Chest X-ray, AP view. Patient: 49 years old, sex M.
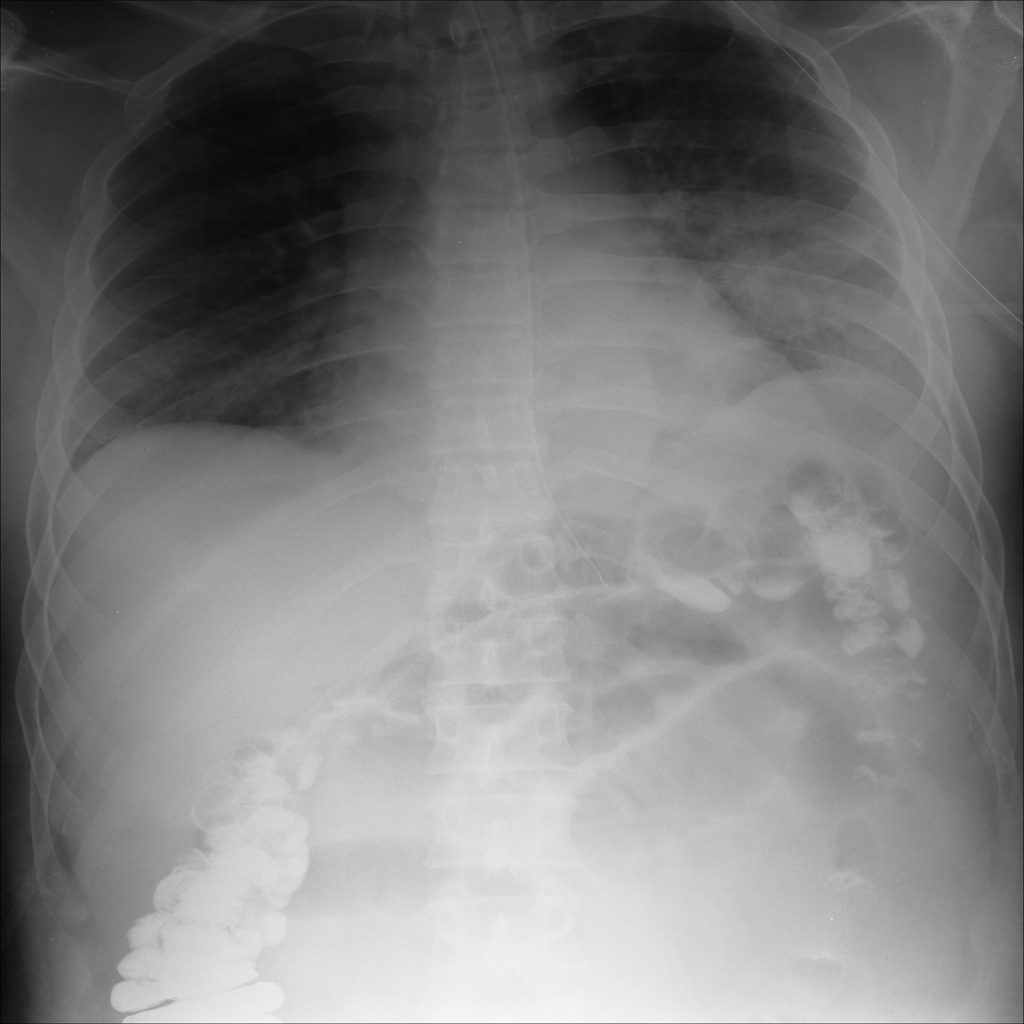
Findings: Atelectasis, Infiltration